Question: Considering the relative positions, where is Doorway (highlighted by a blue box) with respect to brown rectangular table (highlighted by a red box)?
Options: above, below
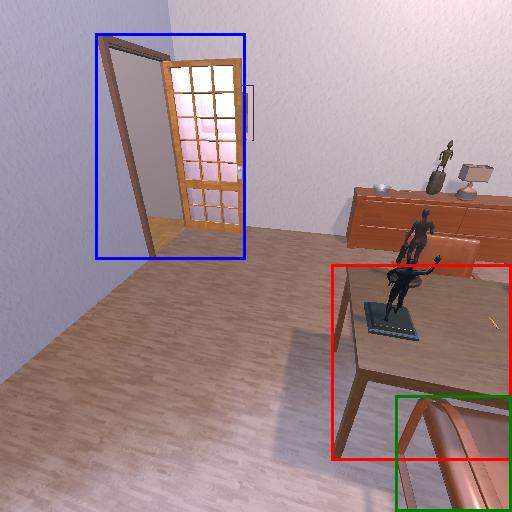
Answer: above